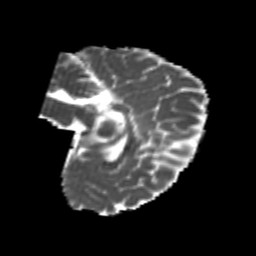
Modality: MD
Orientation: sagittal
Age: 22
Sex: female
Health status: healthy
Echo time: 0.074 s